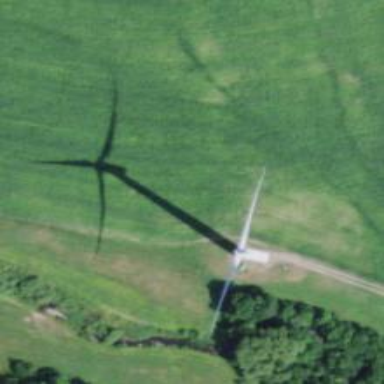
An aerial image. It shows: Wind generator using horizontal axis wind turbines.